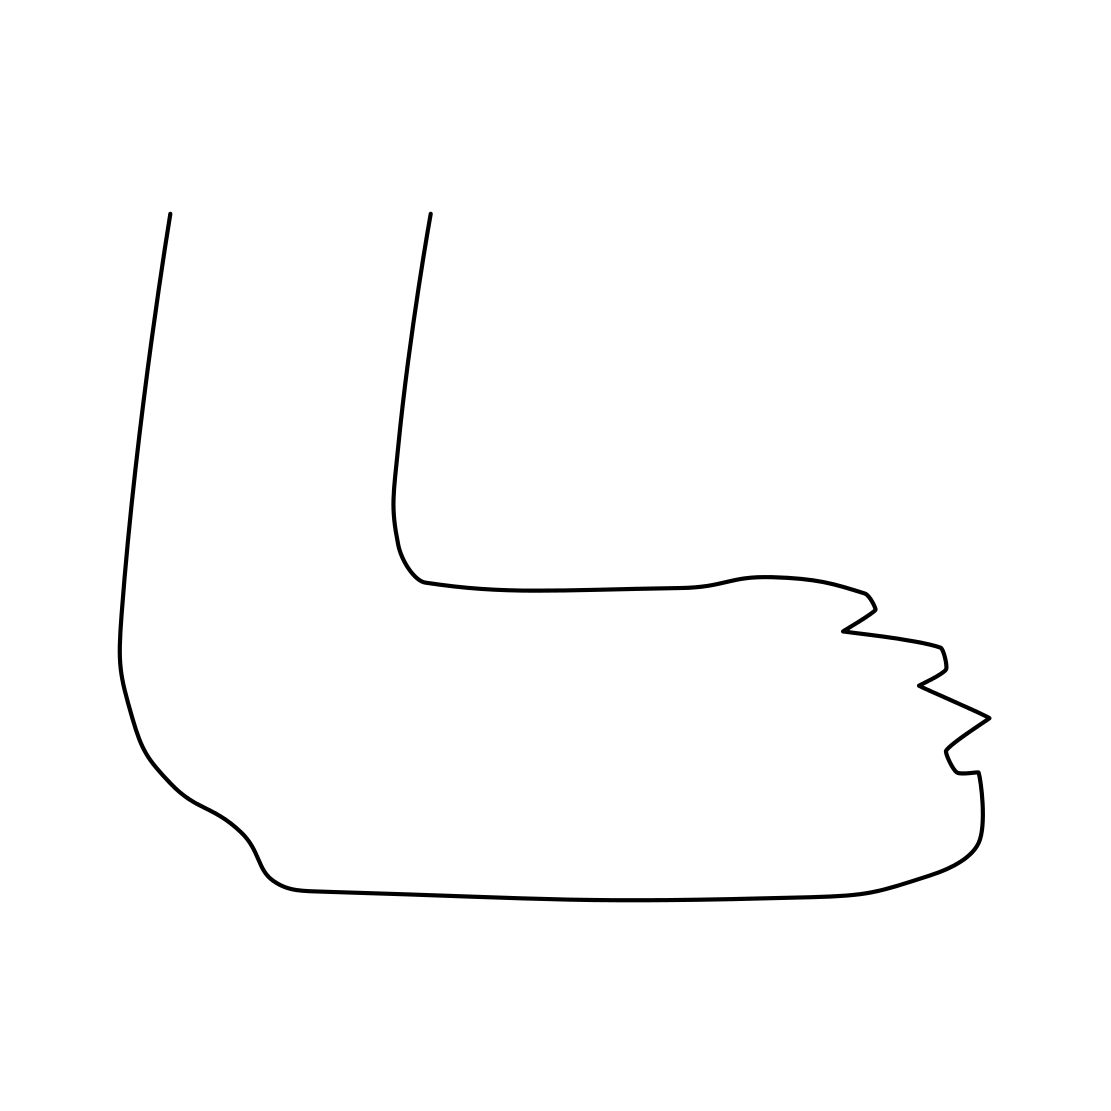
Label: foot